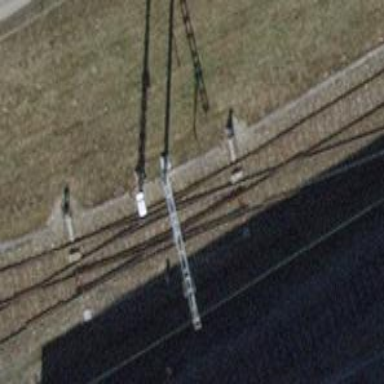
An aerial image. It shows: Railway switch with junction.